Question: I'm here because I'm writing a thesis in LaTeX using overleaf and I'm having some troubles with the math inline style, which is not working.
This is what I'm writing:
'''
$p_{nj}^2=\sum\limits_{i\in j}{\left|c_{in}
ight|^2}$
'''
and this is what I'm getting:

I know that using the inline math with '$...$' the sum should have the limits on its right rather than right over and below it. How could I obtain this effect?
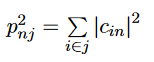
Answer: With '\limits', you explicitly place them underneath. If you use '\sum_{...}' you get them, depending on the displaystyle, either besides or underneath:
'''
\documentclass{article}
\usepackage{mathtools}
\begin{document}
$p_{nj}^2=\sum_{i\in j}{\left|c_{in}\right|^2}$
\end{document}
'''
<URL>